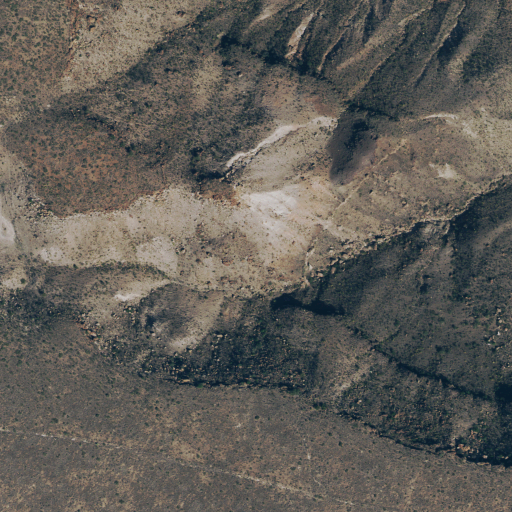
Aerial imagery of gap in Texas named Smugglers Gap containing shrub and grassland